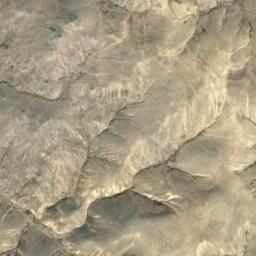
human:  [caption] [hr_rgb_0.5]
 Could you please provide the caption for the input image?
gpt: The folded mountain consists of some ridges and valleys and its rocks are yellow .

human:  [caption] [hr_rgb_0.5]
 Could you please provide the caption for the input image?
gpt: The mountain is full of yellow soil .

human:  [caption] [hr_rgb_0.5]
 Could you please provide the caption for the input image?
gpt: The mountain is covered with grass .

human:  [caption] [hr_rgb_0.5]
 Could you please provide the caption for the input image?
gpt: Eighty percent of the area on this mountain is covered by vegetation .

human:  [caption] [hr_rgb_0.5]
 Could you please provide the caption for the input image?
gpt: There are some rifts on the yellow mountain .